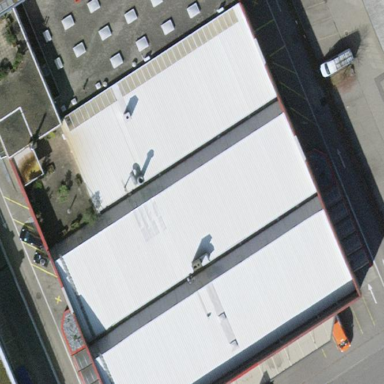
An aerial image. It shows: Commercial building.